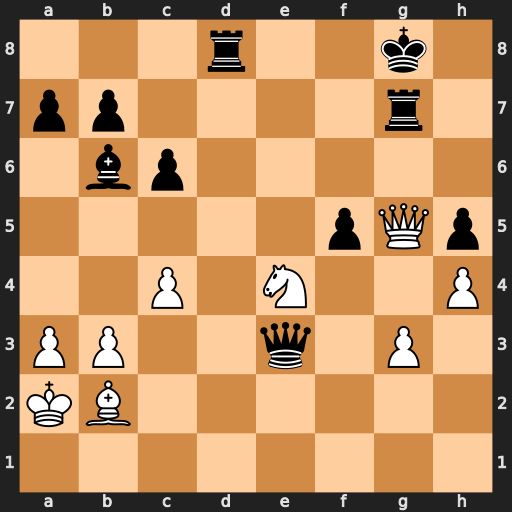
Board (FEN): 3r2k1/pp4r1/1bp5/5pQp/2P1N2P/PP2q1P1/KB6/8
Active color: w
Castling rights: -
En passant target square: -
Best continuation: Qxg7#